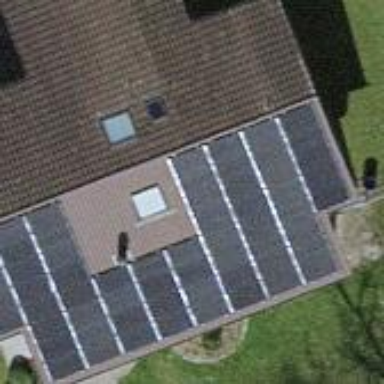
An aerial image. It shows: Solar power generator using photovoltaic method with solar photovoltaic panel types.